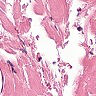
Metastatic tissue present: no